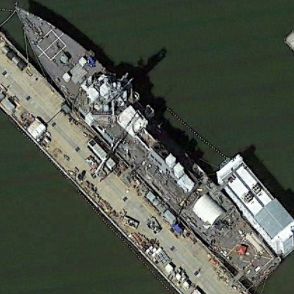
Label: destroyer